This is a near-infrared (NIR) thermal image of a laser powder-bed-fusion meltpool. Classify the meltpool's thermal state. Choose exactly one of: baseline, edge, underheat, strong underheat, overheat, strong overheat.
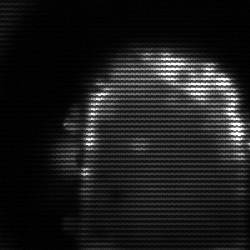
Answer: baseline